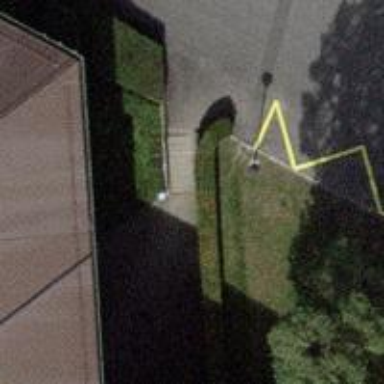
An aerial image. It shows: Road with steps.